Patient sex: M
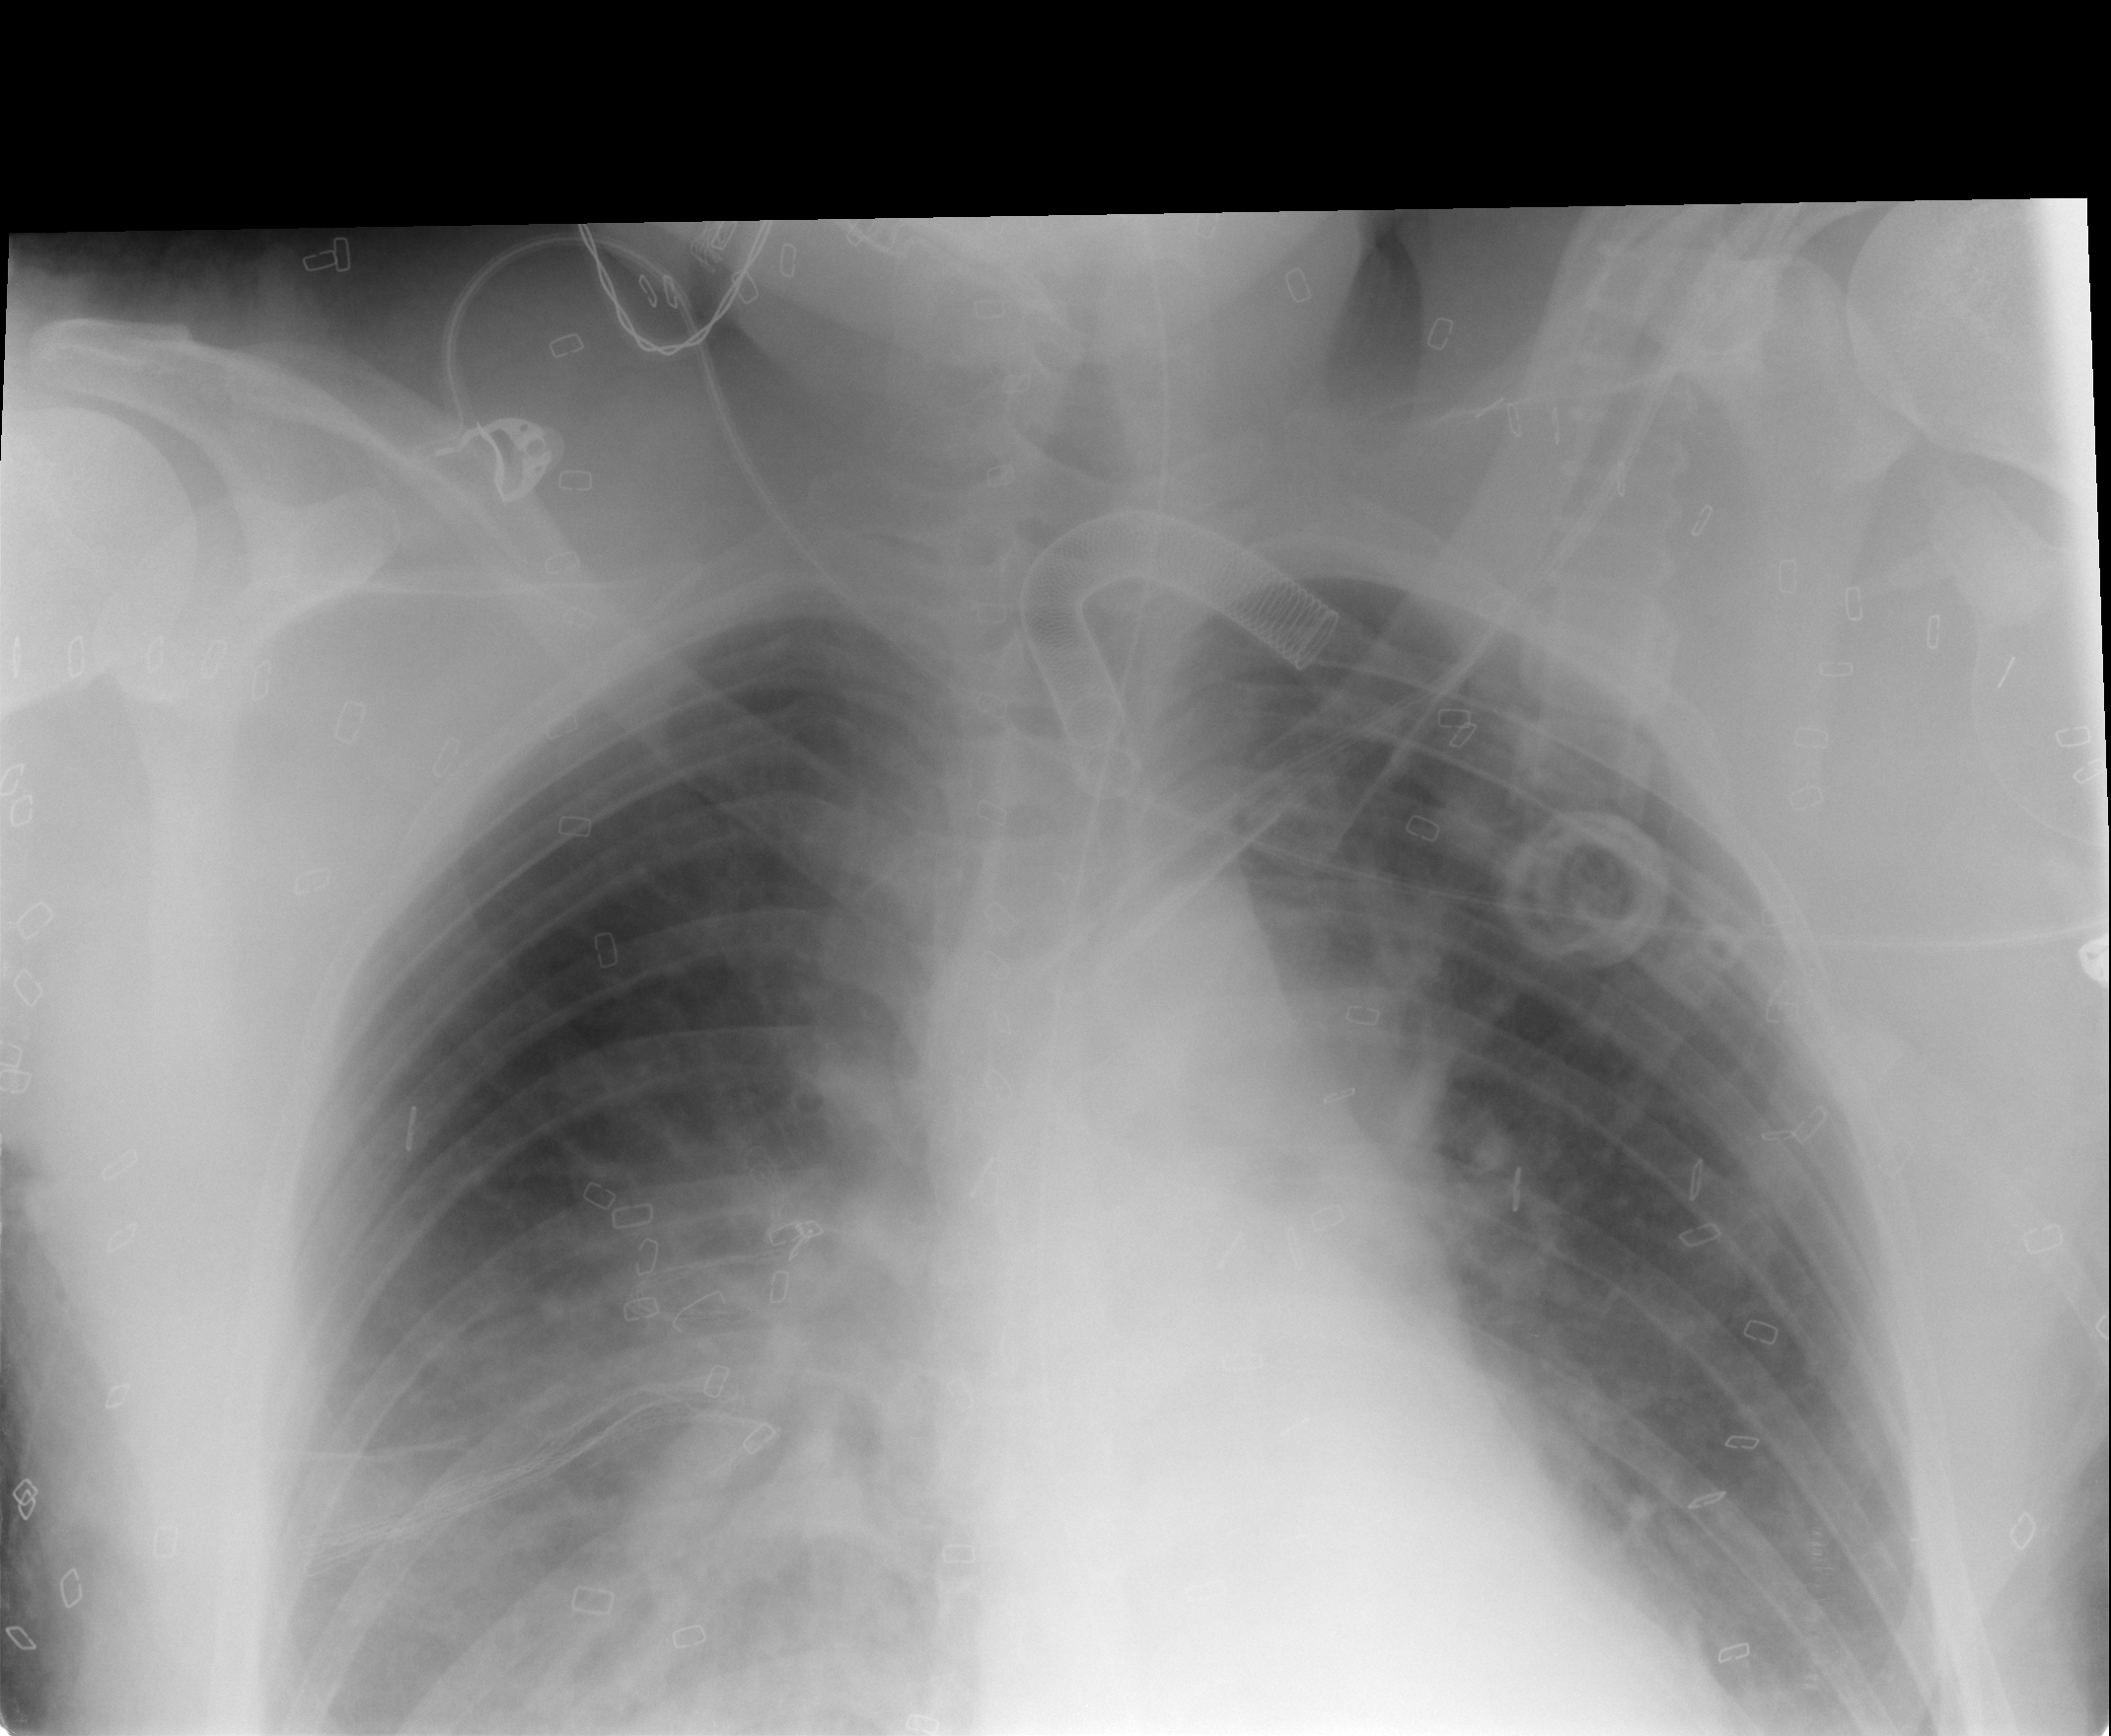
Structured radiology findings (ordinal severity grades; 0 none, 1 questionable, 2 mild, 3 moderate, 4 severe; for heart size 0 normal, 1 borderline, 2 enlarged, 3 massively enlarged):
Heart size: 0
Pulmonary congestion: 0
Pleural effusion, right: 2
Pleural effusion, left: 2
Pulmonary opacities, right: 0
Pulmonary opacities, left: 0
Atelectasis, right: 2
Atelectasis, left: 0